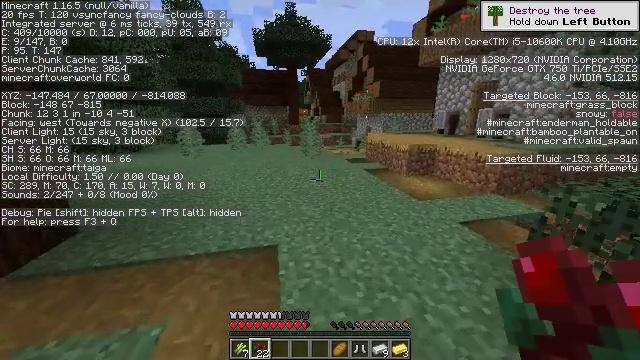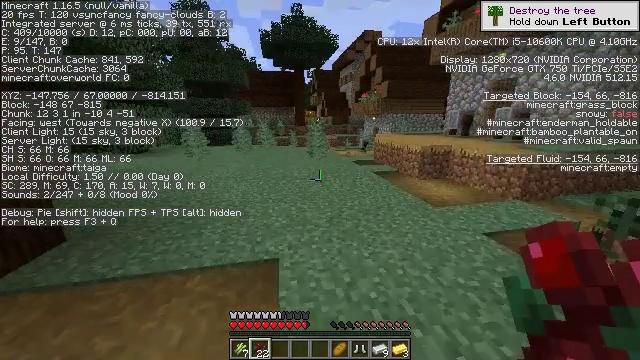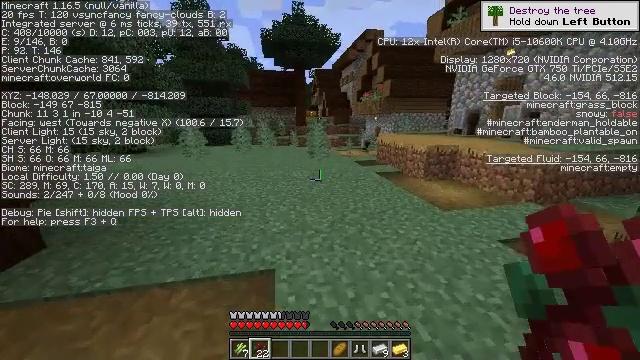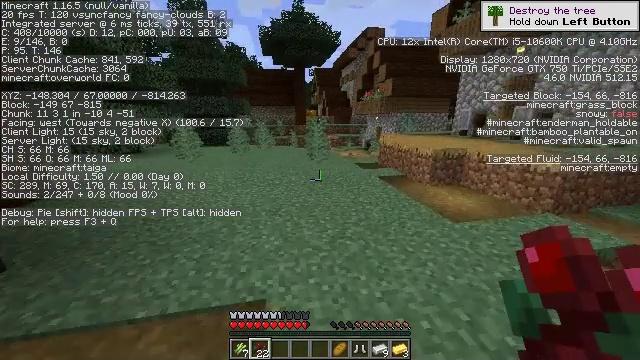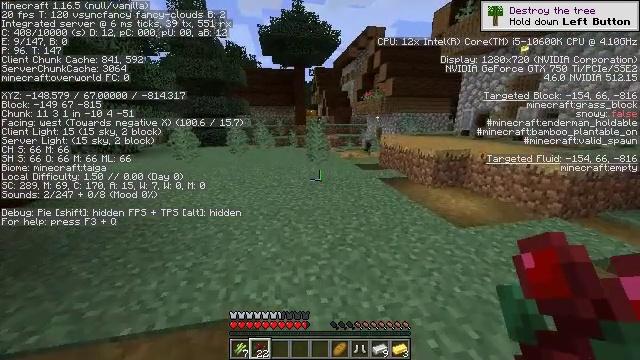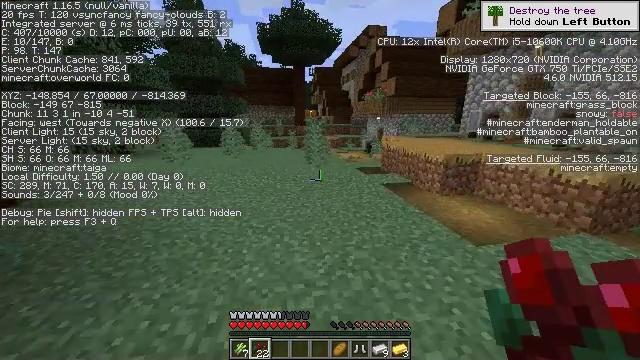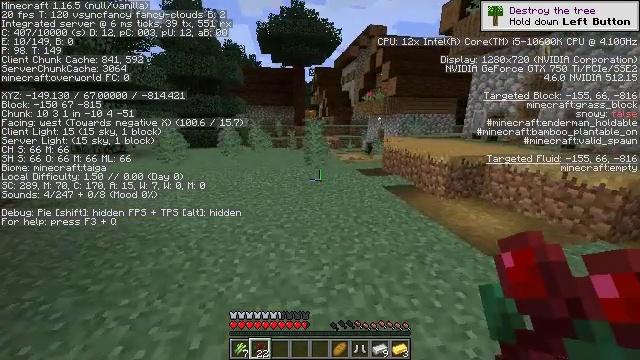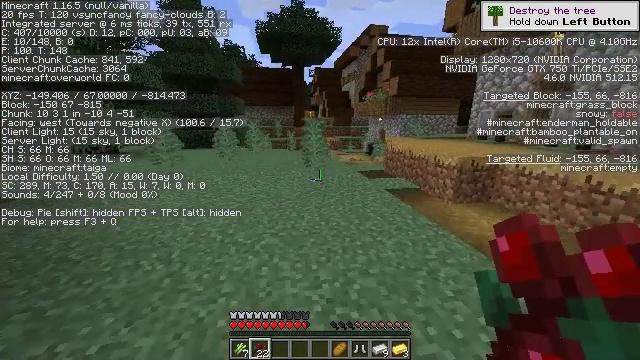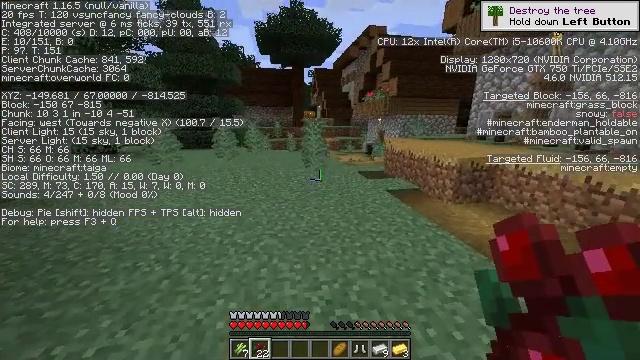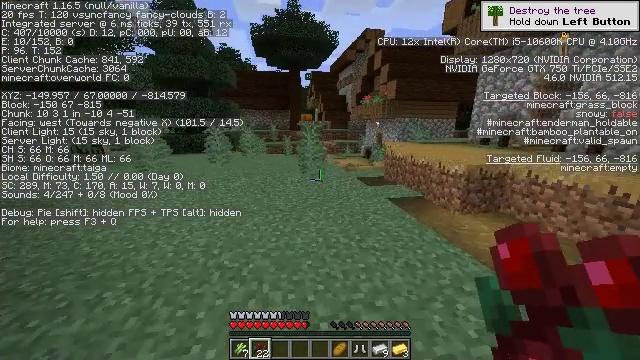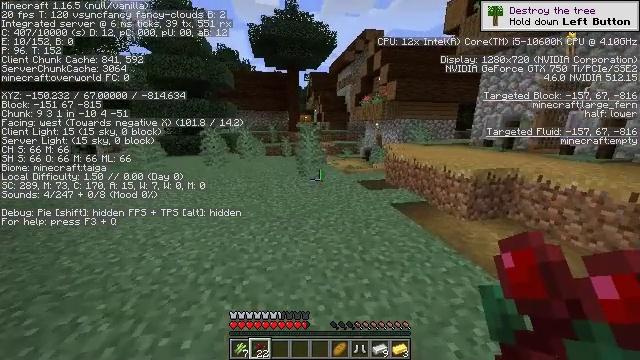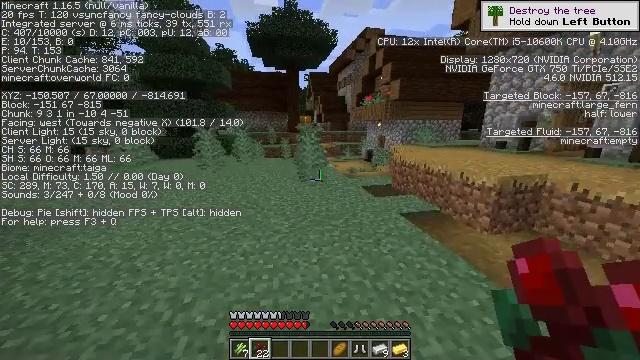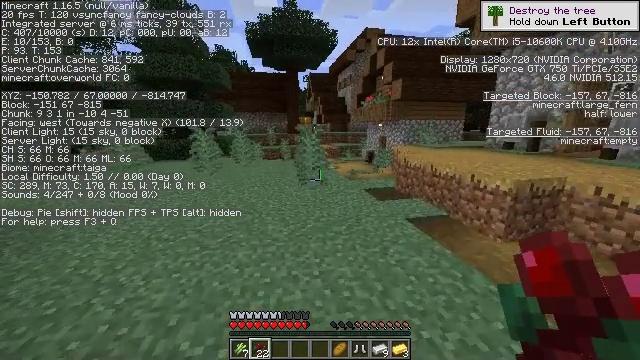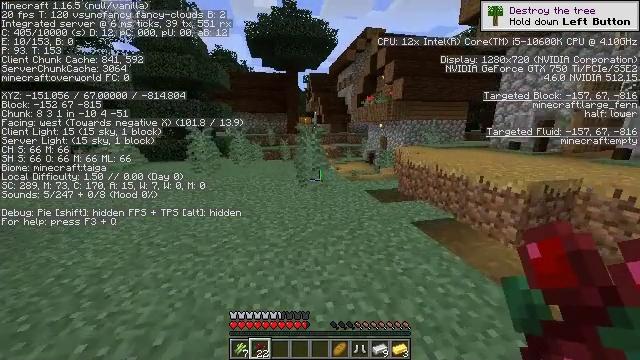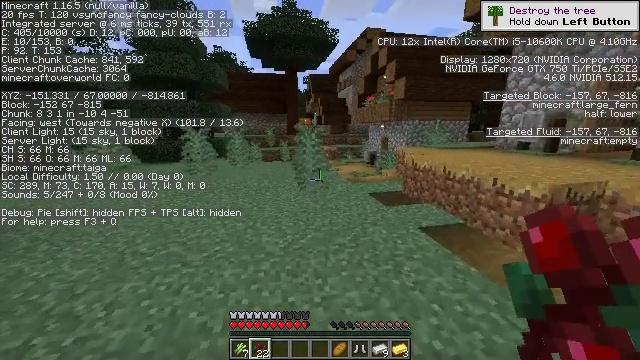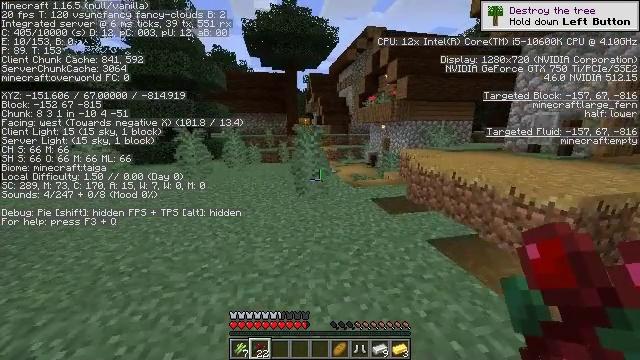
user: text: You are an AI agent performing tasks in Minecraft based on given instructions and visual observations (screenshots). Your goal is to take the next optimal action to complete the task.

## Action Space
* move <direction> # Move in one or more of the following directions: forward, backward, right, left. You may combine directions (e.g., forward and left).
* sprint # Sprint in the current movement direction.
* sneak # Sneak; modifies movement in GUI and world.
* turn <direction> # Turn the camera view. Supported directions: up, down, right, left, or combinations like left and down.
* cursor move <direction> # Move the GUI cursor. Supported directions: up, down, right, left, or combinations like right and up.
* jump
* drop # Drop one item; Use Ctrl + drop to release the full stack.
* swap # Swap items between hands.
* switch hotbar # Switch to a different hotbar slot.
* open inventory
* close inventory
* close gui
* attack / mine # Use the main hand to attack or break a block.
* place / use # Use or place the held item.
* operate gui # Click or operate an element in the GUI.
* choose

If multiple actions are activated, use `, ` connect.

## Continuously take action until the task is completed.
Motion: motion action
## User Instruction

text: Gather a pumpkin block.
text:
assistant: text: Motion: move forward, sprint, turn left
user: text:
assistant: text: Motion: move forward, sprint
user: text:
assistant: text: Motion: move forward, sprint
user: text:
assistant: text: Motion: move forward
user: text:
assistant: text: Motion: move forward
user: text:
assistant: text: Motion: move forward, sprint
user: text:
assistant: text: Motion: move forward, sprint
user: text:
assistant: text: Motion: move forward, sprint
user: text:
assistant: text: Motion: move forward, turn up
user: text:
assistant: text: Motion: move forward
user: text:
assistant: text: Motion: move forward, sprint
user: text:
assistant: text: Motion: move forward, sprint
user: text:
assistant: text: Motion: move forward, sprint
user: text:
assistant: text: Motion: move forward, sprint
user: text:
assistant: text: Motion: move forward
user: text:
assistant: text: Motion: move forward
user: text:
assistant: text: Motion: move forward, sprint
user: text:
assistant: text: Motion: move forward, sprint
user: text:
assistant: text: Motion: move forward, sprint
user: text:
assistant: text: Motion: move forward
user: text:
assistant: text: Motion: move forward
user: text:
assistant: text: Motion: move forward, sprint
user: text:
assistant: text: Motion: move forward, sprint
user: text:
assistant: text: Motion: move forward, sprint
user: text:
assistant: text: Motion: move forward, sprint
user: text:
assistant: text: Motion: move forward
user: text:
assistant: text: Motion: move forward
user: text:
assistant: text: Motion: move forward
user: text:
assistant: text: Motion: move forward
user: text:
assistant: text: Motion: move forward, jump